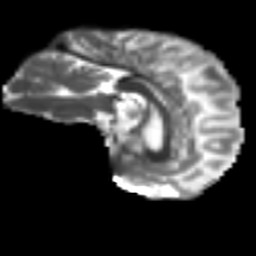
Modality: T2w
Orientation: sagittal
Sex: female
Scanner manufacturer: ge
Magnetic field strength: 3 T
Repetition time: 7 s
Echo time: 0.08 s